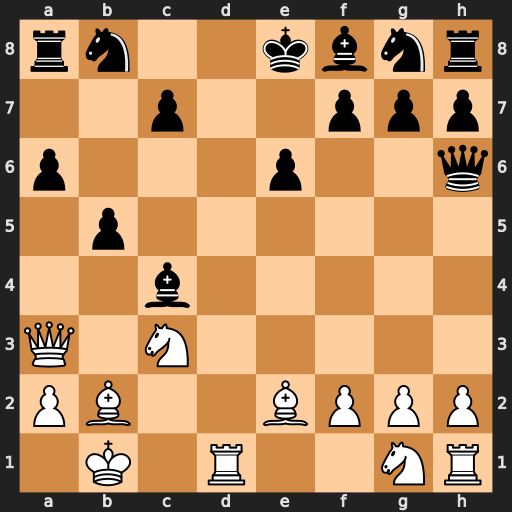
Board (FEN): rn2kbnr/2p2ppp/p3p2q/1p6/2b5/Q1N5/PB2BPPP/1K1R2NR
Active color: w
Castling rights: kq
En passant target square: -
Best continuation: Rd8+ Kxd8 Qxf8+